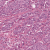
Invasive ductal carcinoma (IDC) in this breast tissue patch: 1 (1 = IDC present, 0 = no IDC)